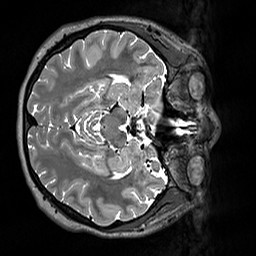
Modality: T2w
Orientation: axial
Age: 21
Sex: female
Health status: healthy
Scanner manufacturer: siemens
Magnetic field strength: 3 T
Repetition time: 3.2 s
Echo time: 0.412 s